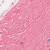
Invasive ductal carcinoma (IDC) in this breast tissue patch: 0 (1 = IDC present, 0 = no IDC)